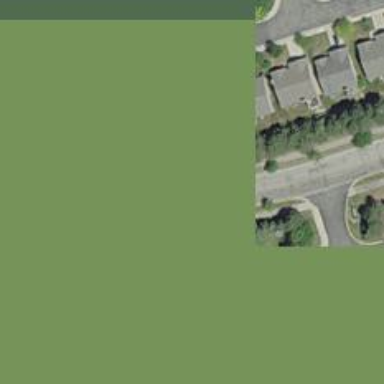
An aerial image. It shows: Residential road with separate sidewalk.